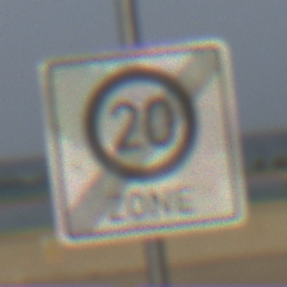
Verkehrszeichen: EndeZone20
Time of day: MorningAfternoon
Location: Outdoor (Suburban)
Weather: PartlyCloudy
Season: NotSpecified
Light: Natural